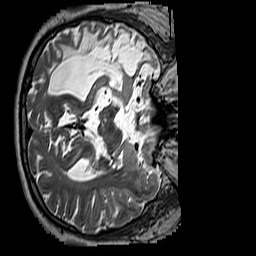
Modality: T2w
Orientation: axial
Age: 43
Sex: male
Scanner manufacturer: siemens
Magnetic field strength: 3 T
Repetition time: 3.2 s
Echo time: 0.212 s